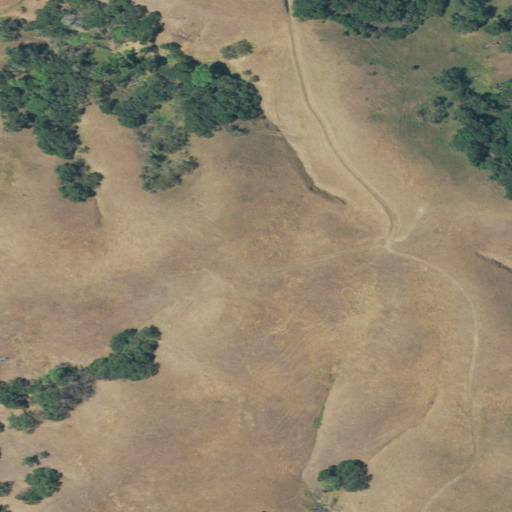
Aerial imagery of mountain in California named Bald Hills containing grassland, shrub, and mixed forest